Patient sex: M
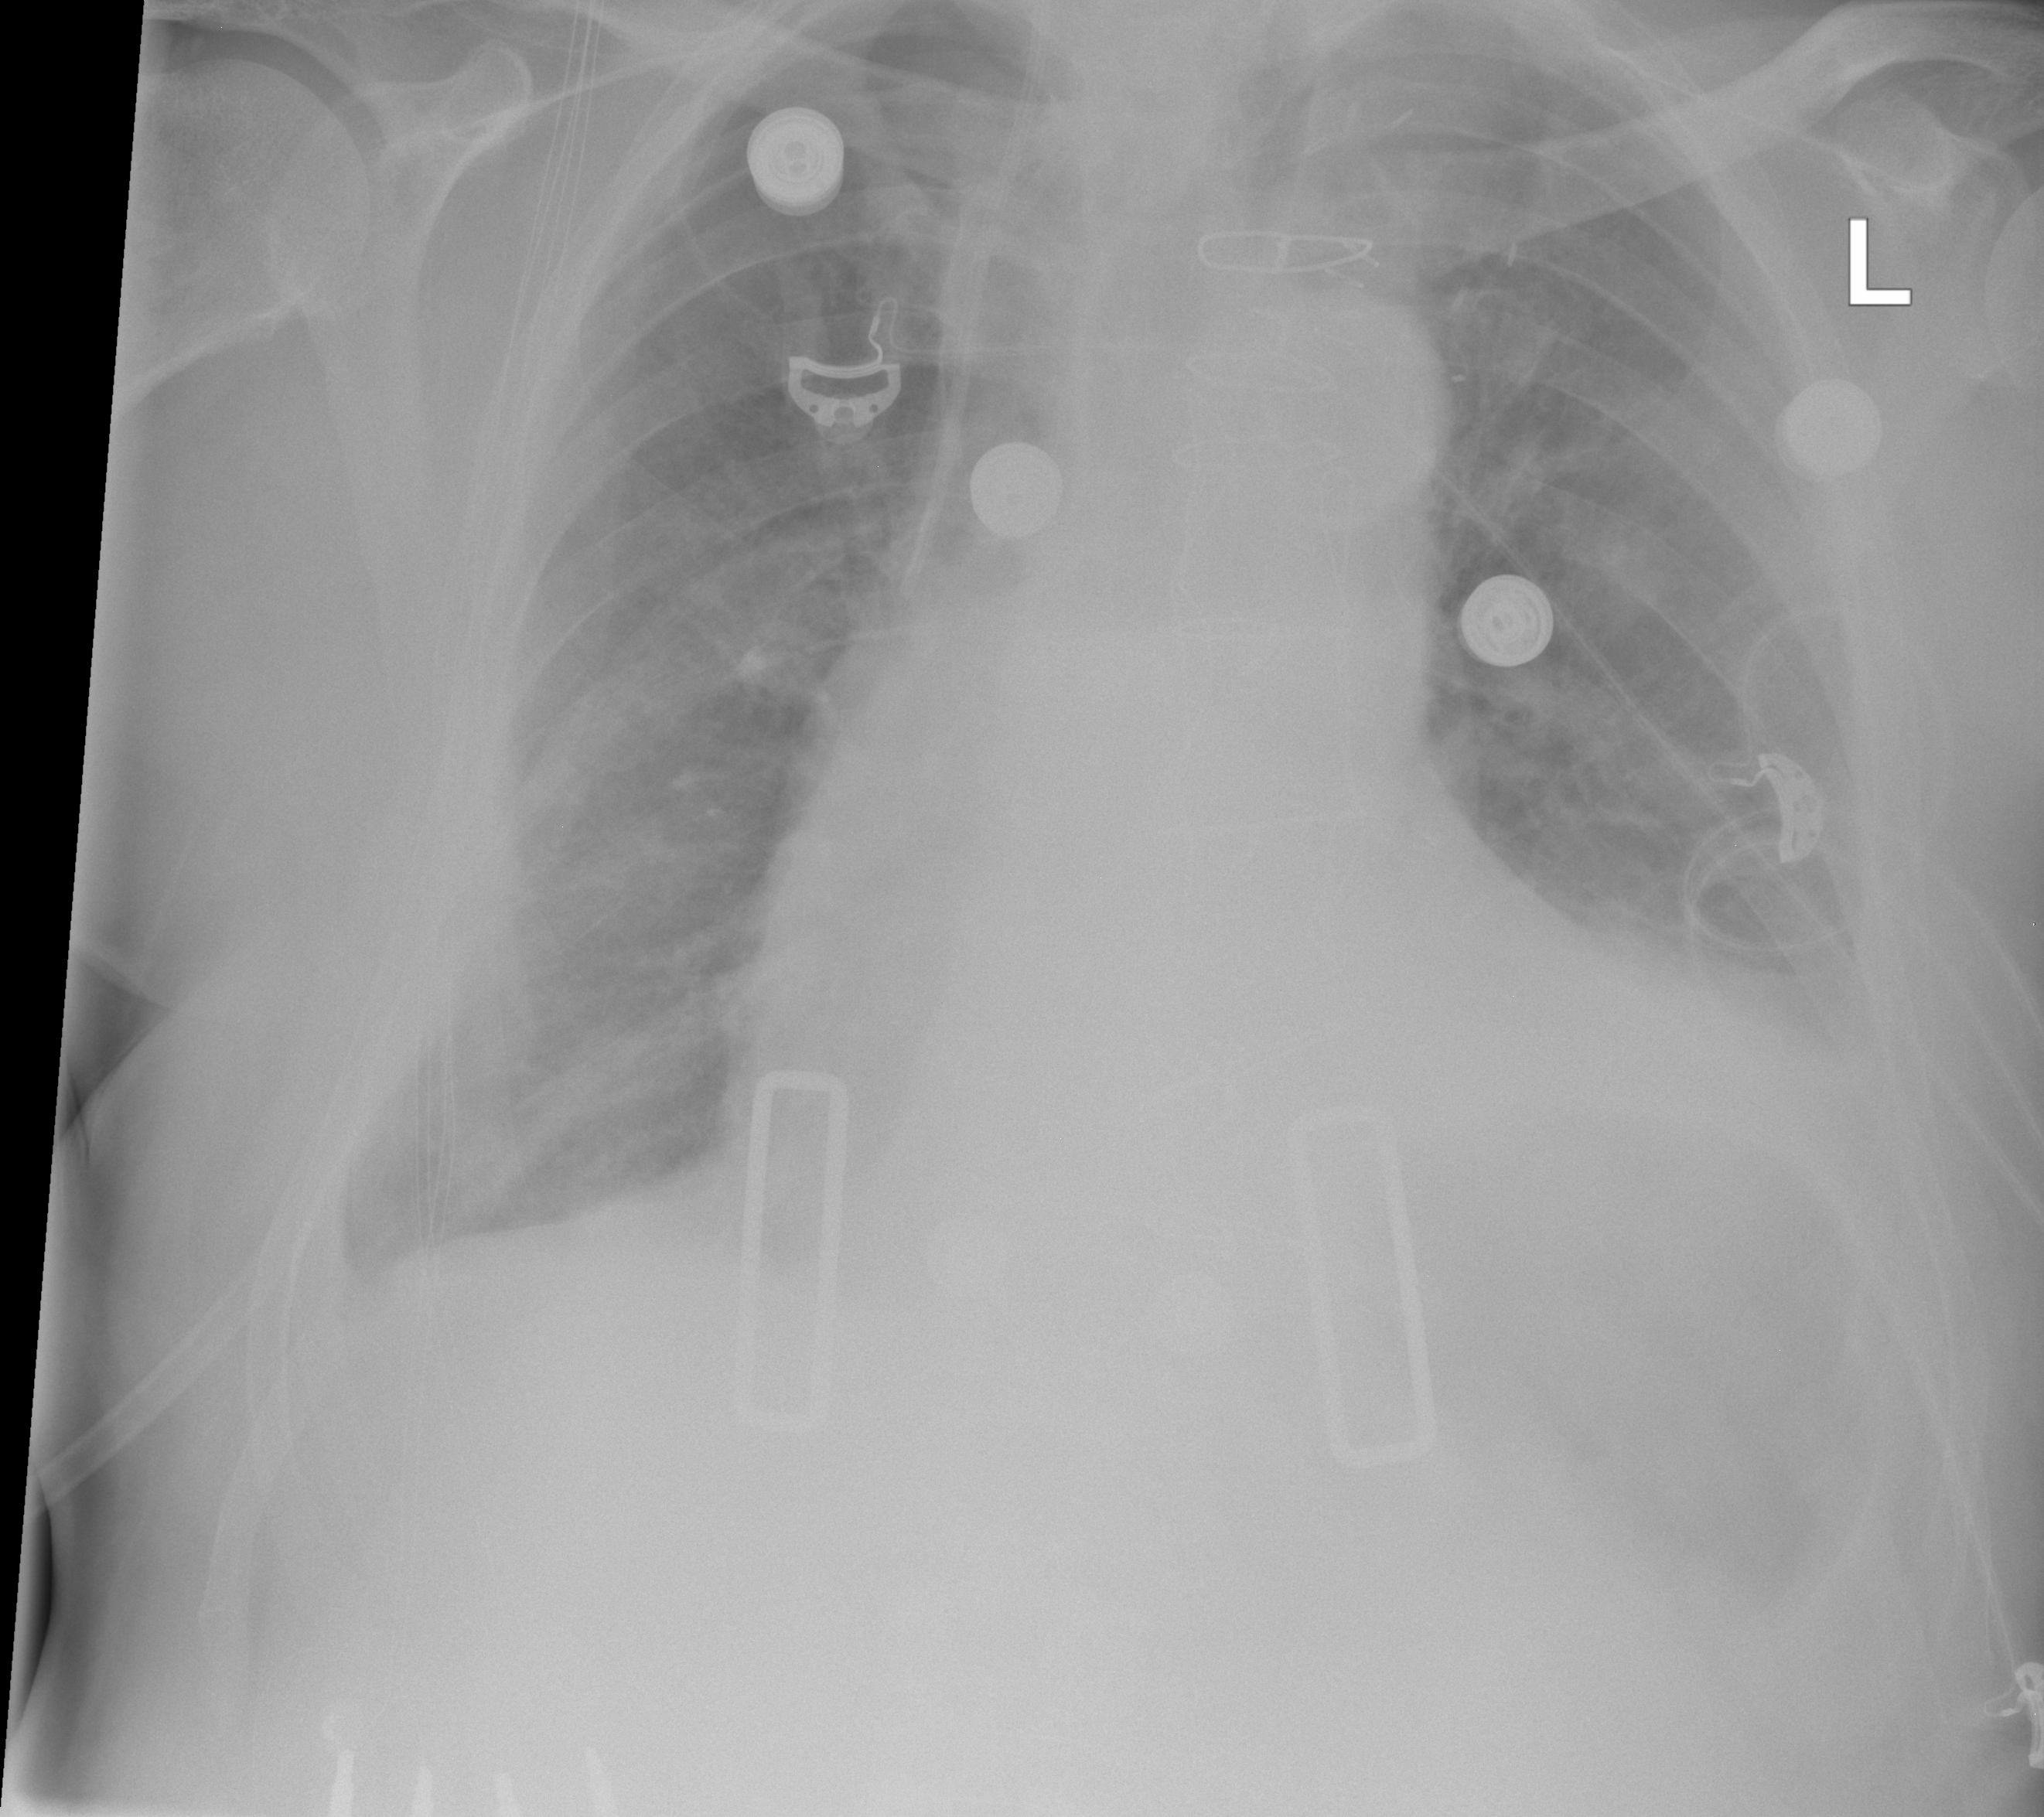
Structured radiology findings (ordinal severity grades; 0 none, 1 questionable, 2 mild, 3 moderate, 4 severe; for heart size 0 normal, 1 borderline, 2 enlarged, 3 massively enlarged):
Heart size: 2
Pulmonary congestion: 2
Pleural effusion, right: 0
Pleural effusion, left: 2
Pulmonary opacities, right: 0
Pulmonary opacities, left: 0
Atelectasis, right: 0
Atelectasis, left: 2